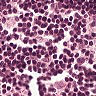
Metastatic tissue present: no